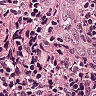
Metastatic tissue present: no